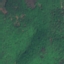
Land use / land cover class: Forest